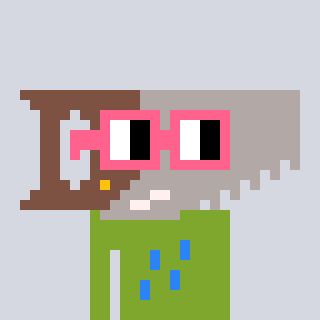
a pixel art character with square pink glasses, a saw-shaped head and a slimegreen-colored body on a cool background